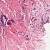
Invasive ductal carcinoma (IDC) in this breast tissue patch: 0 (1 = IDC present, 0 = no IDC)